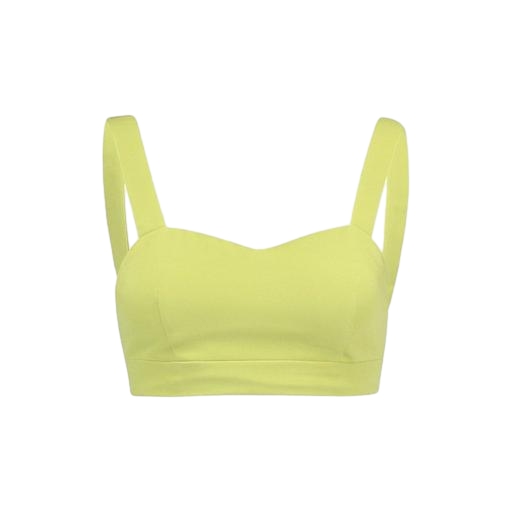
yellow bust support vest, bra top, sleeveless bra top, white background